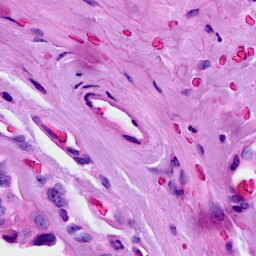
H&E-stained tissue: Breast